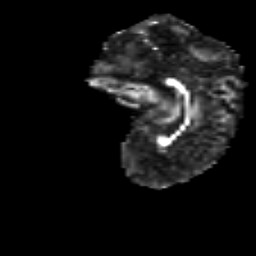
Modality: FA
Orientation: sagittal
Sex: male
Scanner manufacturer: siemens
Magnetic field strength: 3 T
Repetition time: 5 s
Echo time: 0.071 s